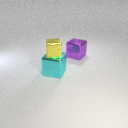
large cyan metal cube in front of large purple metal cube